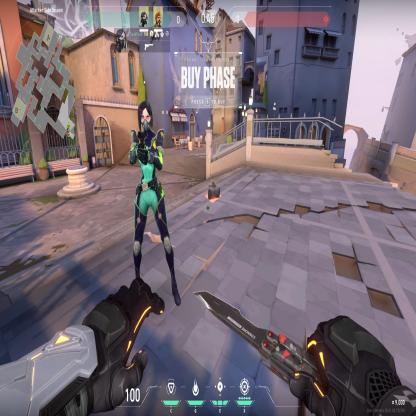
Label: dropped spike ; teammate